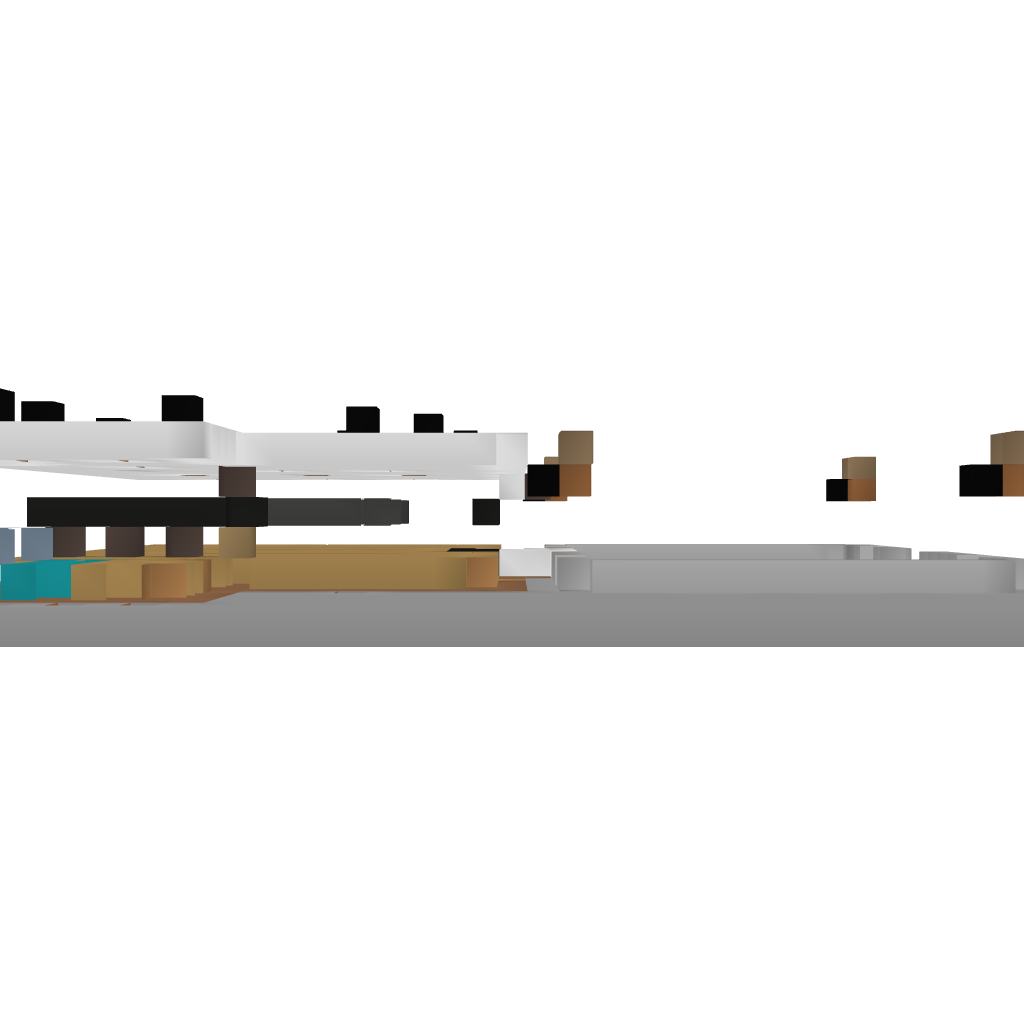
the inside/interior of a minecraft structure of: Minecraft Grocery Store